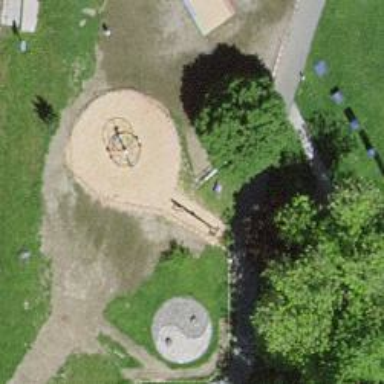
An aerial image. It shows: Playground featuring seesaw on leisure land.